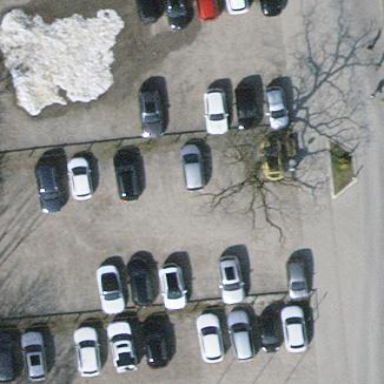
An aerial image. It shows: Parking area with asphalt surface.